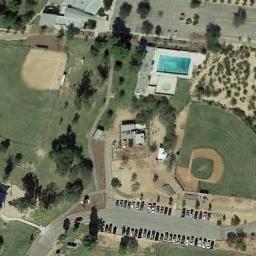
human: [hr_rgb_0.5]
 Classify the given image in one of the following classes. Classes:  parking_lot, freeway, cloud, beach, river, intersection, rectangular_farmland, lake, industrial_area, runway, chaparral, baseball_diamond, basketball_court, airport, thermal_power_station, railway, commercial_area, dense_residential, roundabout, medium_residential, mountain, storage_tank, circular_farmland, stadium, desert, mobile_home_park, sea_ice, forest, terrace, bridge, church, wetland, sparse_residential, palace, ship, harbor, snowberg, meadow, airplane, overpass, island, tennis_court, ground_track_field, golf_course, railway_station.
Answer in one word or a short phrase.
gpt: baseball_diamond